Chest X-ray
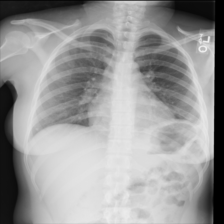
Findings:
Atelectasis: negative
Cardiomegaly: negative
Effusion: negative
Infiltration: negative
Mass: negative
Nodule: negative
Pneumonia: negative
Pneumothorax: negative
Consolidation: negative
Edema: negative
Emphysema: negative
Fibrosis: negative
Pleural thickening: positive
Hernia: negative